Question: I'm new student in UML modeling and a want to model a situation.
I have a system where the admin create roles and users and documents, they all exist in the database and the admin will chose for each document the users that could manipulate
this doc with a role
- - -
Question is I'm trying to model it only with binary associations, if it's not possible what's the solution?
here the screen you will see more the situation
as you can see the user_a have a role role_1 in the doc_1 and another role in the doc_2
and the user_c doesn't have a role in the doc_2 ;)
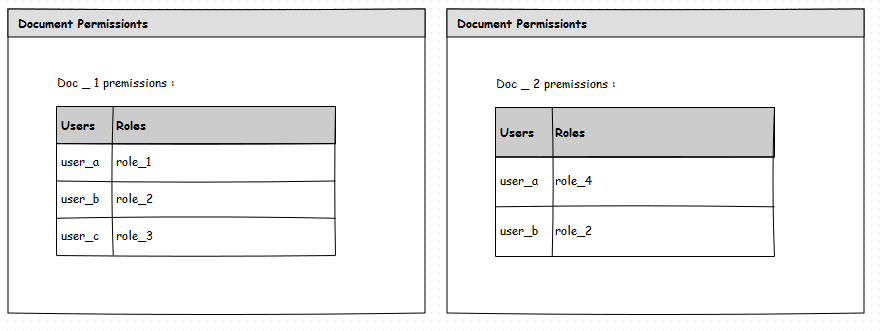
Answer: lipido's idea is good, but unfortunatelly the proposed solution has an apparently minor but significant flaw and does not cover your third requirement: . Modelled as an association class, Role can only exist as a link instance between a User and a Document objects. In this solution a ! In addition, it does not permit .
Here you have two solutions that fix this problem. You should chose among them according to additional conditions (see the notes):

- - - -
Here is an object diagram that explains the run-time structure of object (it is based in the second class diagram, the one with association class rather than n-ry association):

Please see the notes in the comments. Not that Access instance is both a class and an association instance (link). That's why it always has a single instance of both associated classes and in this case only one Role.
Each User can have on the other hand Access to many Documents (0..).